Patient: sex M, age 26
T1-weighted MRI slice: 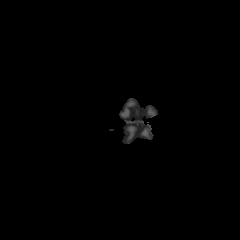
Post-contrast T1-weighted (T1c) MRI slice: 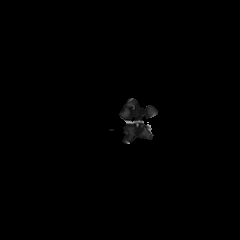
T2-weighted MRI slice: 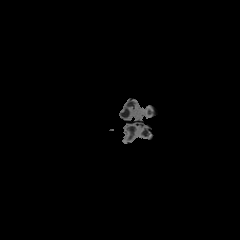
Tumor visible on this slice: no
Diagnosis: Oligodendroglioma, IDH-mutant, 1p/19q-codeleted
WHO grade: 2